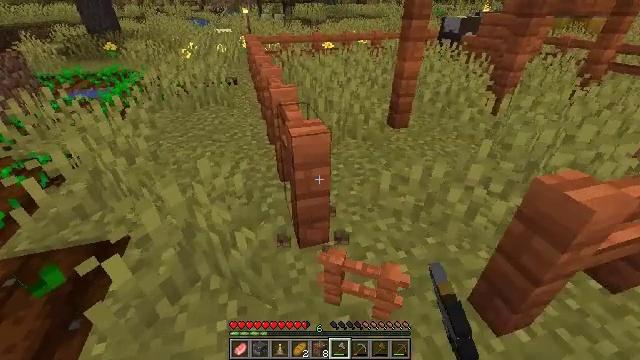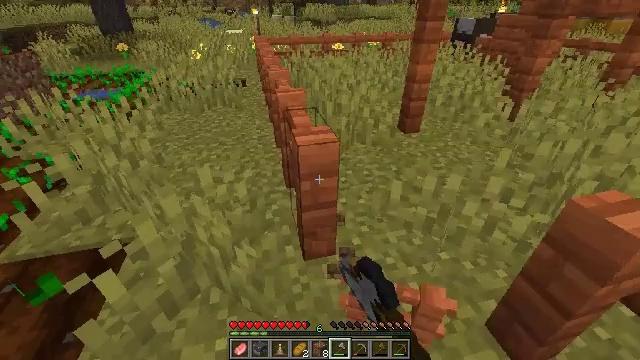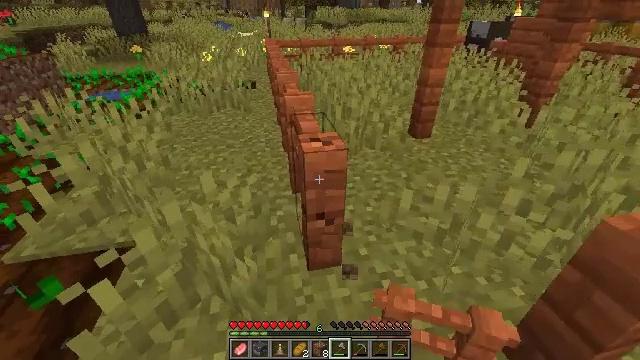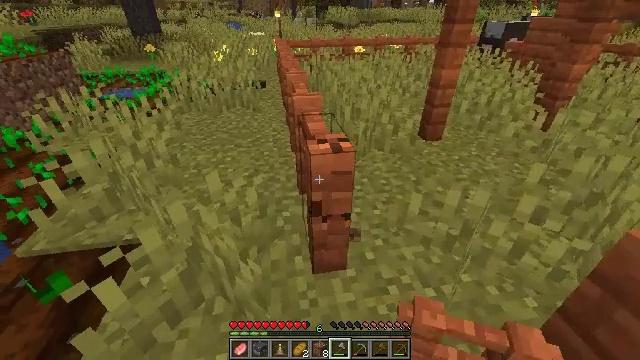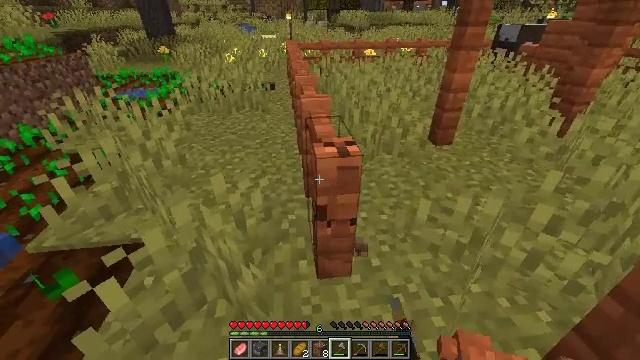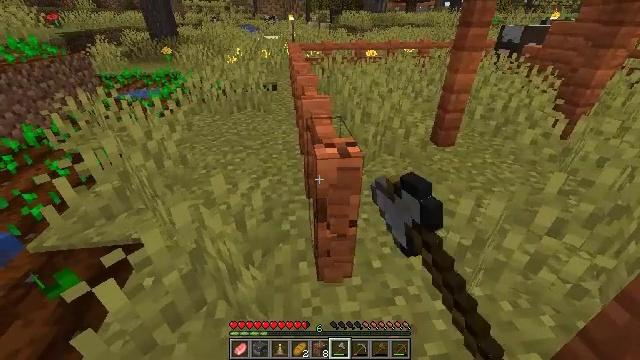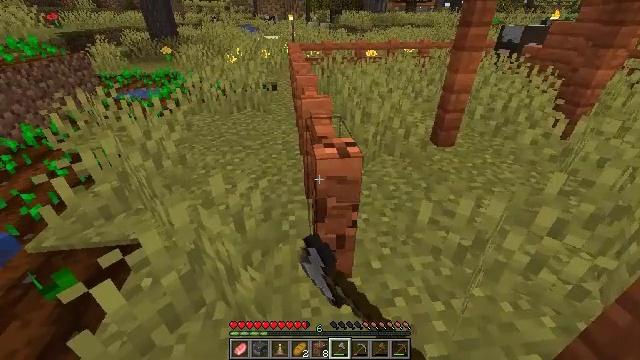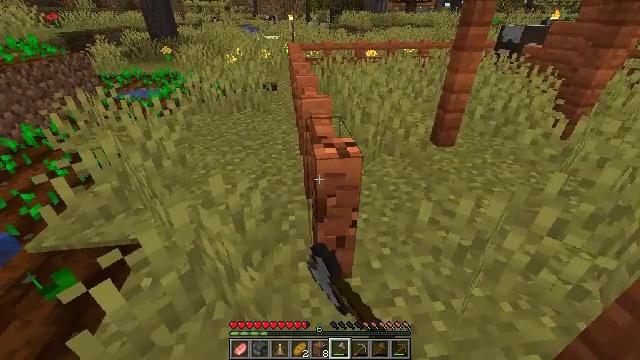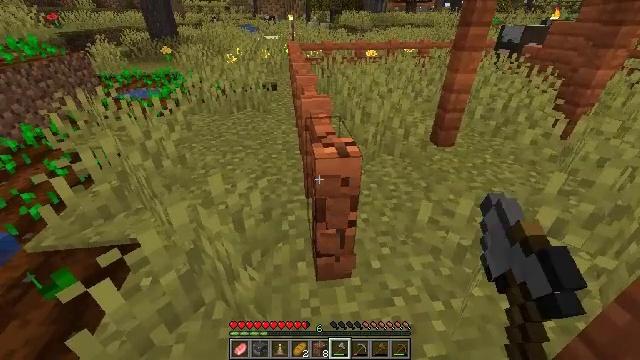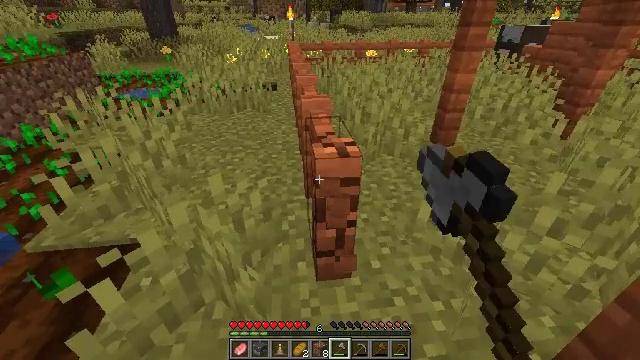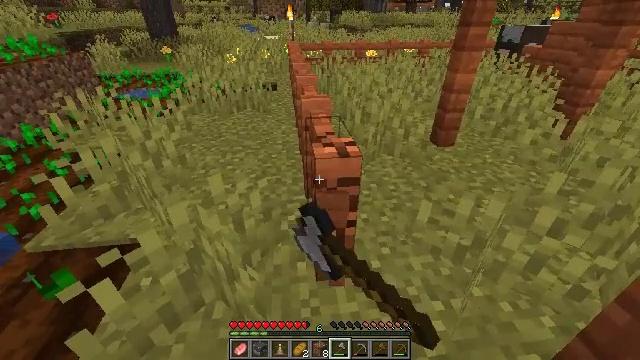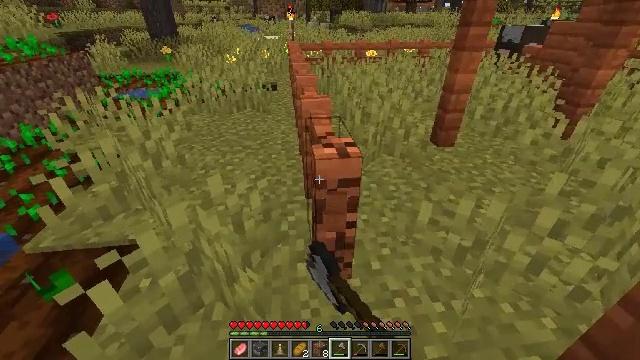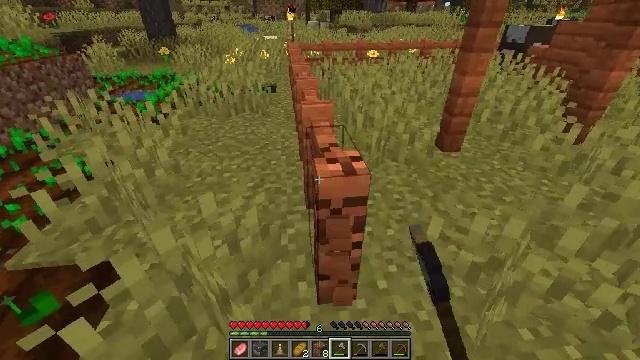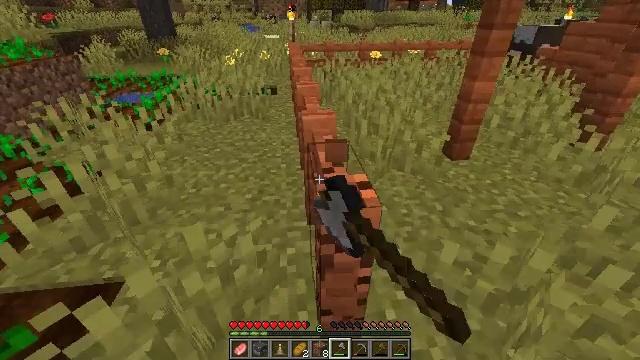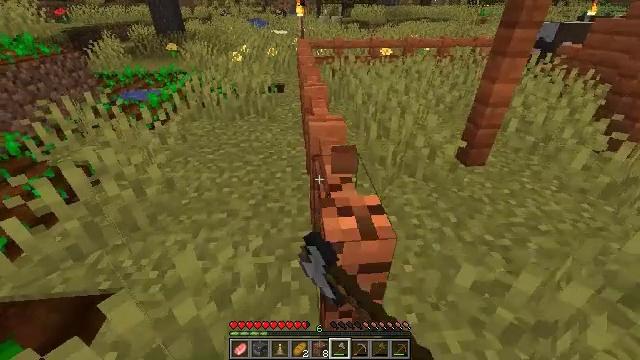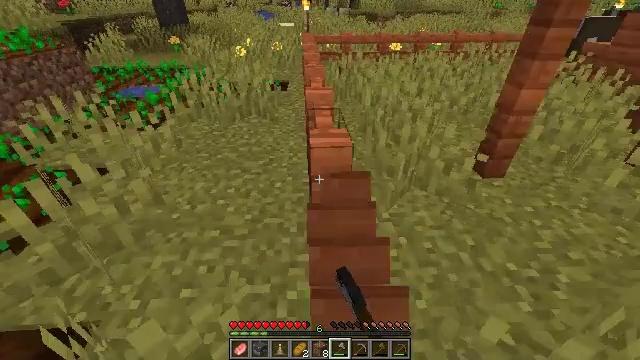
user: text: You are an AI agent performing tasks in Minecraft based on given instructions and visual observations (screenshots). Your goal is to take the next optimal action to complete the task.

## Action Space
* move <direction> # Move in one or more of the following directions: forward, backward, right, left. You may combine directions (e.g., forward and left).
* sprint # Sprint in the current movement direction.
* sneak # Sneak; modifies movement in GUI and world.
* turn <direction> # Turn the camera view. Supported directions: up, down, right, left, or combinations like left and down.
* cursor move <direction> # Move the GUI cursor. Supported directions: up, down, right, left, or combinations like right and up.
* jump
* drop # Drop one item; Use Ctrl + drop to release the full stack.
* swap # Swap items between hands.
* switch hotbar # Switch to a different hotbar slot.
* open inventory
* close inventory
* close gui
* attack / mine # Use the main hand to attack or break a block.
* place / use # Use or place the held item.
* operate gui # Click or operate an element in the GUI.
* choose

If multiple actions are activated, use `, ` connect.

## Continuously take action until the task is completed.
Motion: motion action
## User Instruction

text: Gather the acacia fence.
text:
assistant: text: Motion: turn left, attack / mine
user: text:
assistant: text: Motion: turn left, attack / mine
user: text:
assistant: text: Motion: turn left, attack / mine
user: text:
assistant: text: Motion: turn left, attack / mine
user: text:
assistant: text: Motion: attack / mine
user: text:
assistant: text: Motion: attack / mine
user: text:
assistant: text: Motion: attack / mine
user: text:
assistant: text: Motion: attack / mine
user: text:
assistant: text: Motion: attack / mine
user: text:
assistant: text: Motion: attack / mine
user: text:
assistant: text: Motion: move forward, attack / mine
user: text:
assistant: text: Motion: move forward, attack / mine
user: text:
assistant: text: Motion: move forward, attack / mine
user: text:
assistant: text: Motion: move forward, turn left, attack / mine
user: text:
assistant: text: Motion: move forward, turn left and down, attack / mine
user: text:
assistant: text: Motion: move forward, attack / mine
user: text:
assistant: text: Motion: move forward, attack / mine
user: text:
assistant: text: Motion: move forward, attack / mine
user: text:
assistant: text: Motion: attack / mine
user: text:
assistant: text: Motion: attack / mine
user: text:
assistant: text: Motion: attack / mine
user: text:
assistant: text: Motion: attack / mine
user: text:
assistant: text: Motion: attack / mine
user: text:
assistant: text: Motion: attack / mine
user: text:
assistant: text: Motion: attack / mine
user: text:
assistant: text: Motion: attack / mine
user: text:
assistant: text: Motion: move forward, attack / mine
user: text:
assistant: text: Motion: move forward, attack / mine
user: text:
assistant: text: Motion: move forward, attack / mine
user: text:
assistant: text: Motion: move forward, attack / mine